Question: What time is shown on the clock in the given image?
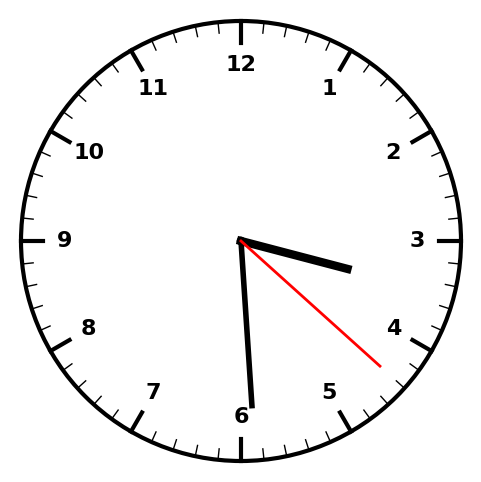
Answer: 03:29:22